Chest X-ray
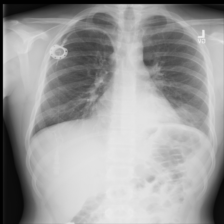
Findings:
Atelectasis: negative
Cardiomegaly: negative
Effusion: negative
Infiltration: positive
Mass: negative
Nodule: negative
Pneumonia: positive
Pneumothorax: negative
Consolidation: negative
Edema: negative
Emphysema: negative
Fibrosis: negative
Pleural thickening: negative
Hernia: negative